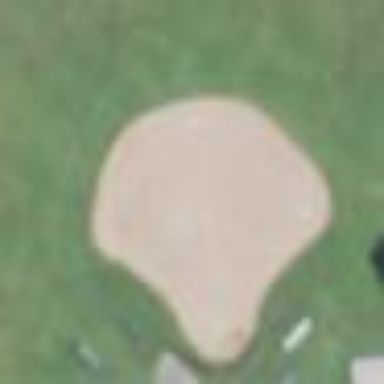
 designed for leisure and sports activities."